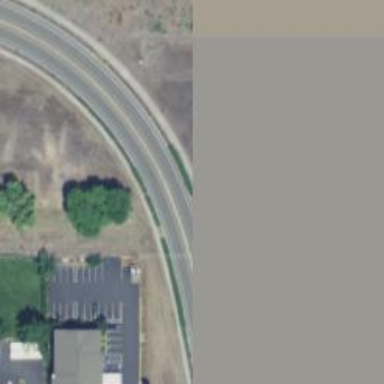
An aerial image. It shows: Trunk link highway.